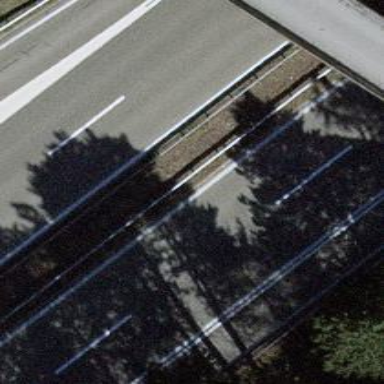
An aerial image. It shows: Asphalt motorway link.